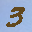
Label: 3